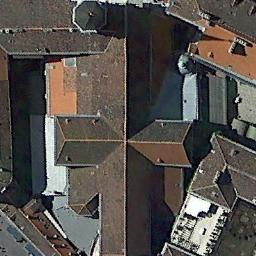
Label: church